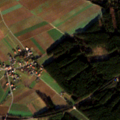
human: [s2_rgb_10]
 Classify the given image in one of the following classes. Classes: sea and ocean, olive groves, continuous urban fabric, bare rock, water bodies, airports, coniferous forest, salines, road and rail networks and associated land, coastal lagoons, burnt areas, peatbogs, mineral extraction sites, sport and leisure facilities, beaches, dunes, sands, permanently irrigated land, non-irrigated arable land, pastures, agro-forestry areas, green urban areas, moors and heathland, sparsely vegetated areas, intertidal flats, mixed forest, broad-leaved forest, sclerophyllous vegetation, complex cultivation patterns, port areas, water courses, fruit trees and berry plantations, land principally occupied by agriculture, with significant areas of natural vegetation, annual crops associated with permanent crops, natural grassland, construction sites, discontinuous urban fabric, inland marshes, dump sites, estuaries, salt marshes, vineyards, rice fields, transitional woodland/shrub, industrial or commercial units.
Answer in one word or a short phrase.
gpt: discontinuous urban fabric, non-irrigated arable land, coniferous forest, mixed forest